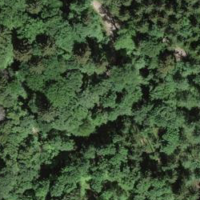
EUNIS habitat code: 44
Species observed at this site:
Orchis purpurea